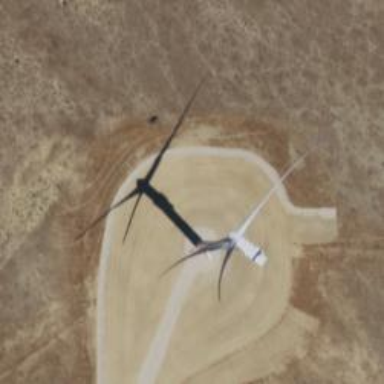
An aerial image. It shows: Wind generator of the horizontal axis type made by Vestas.